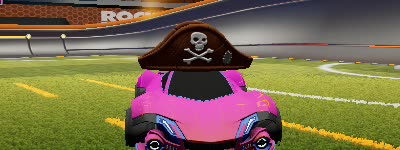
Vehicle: werewolf